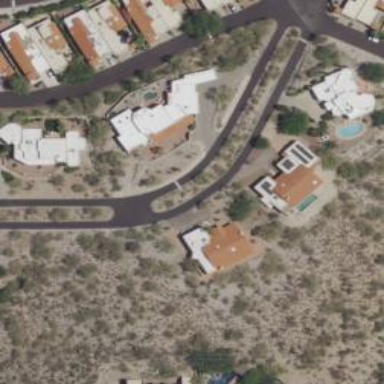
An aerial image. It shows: Residential road.